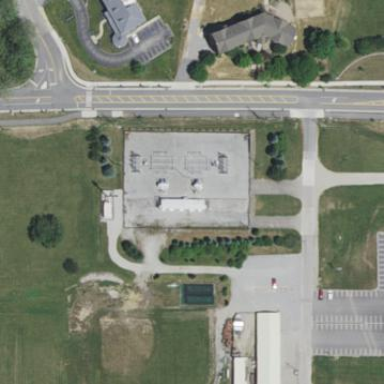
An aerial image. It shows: Power substation.